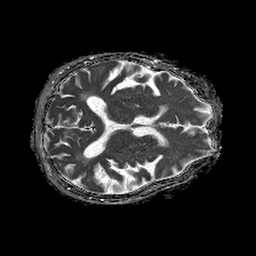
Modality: ADC
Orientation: axial
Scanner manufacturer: philips
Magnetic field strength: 1.5 T
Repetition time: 4.6 s
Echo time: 0.08517 s